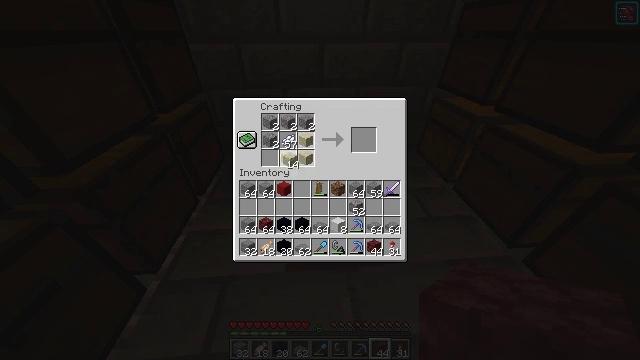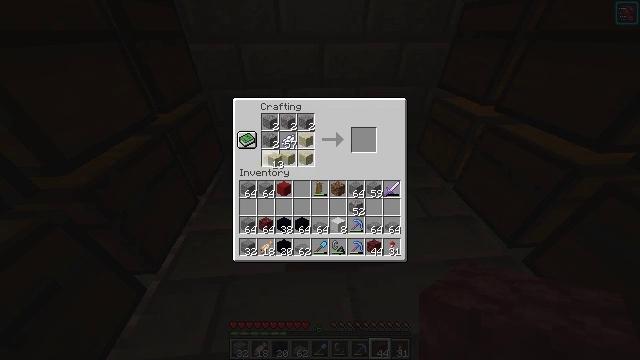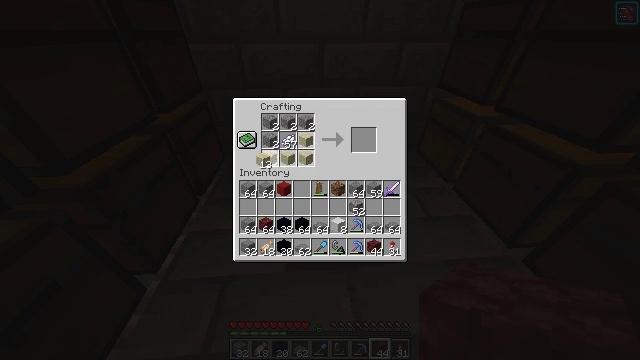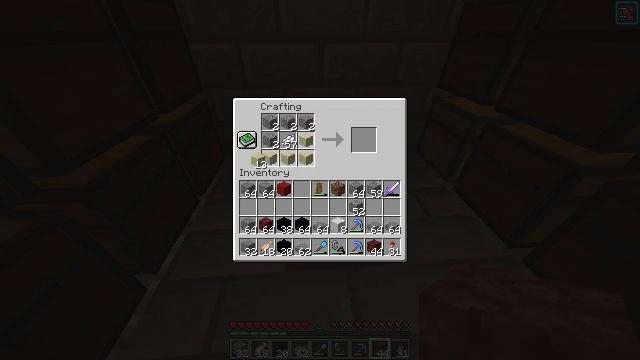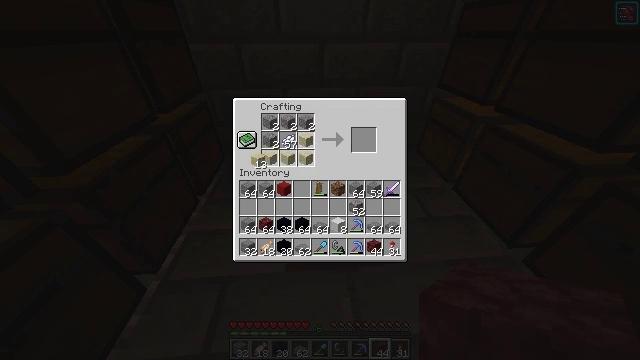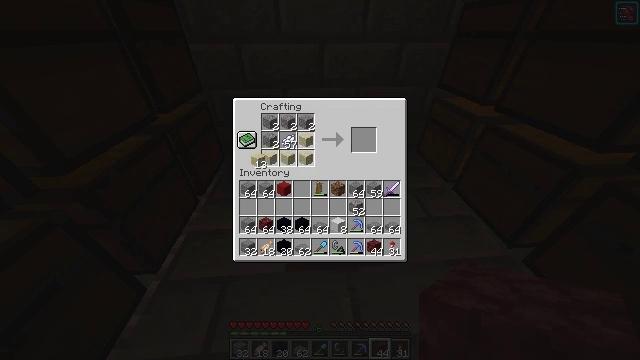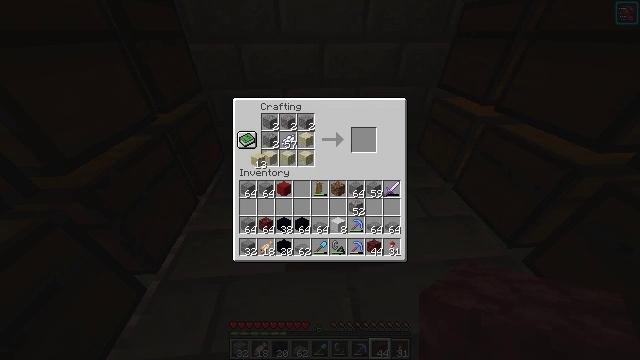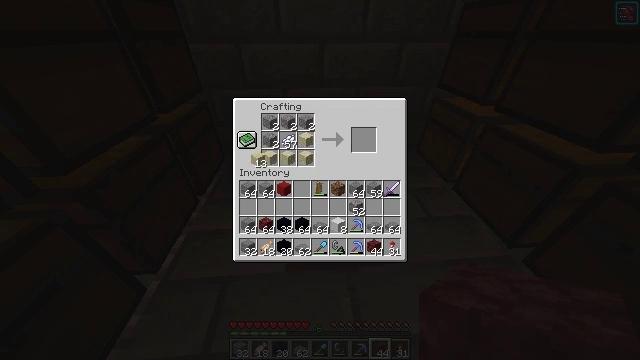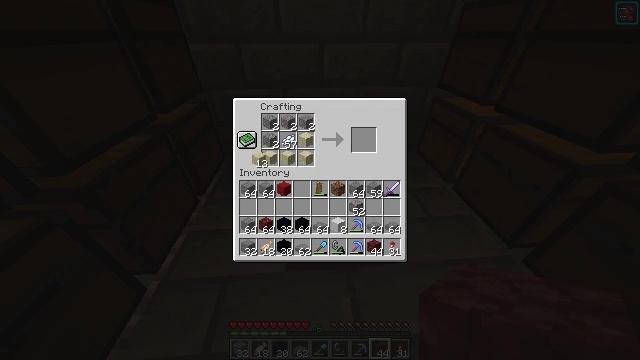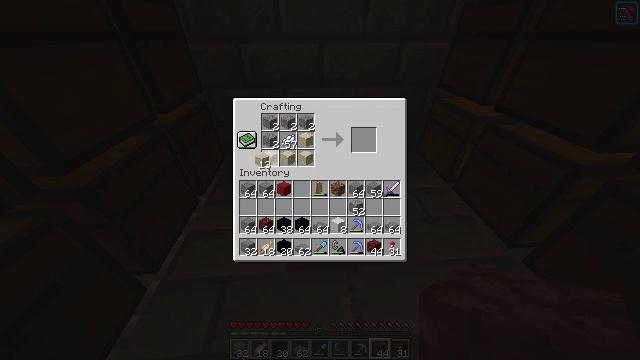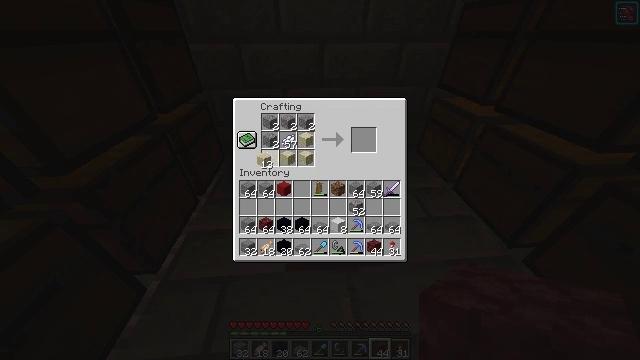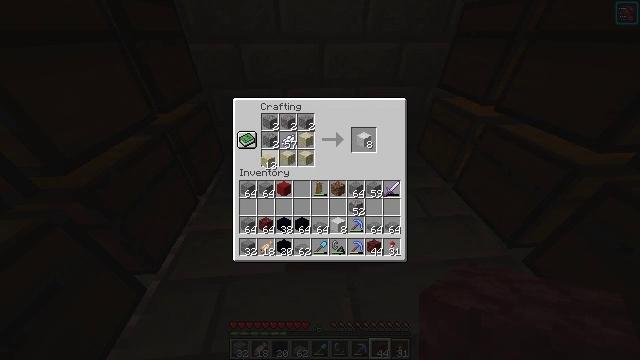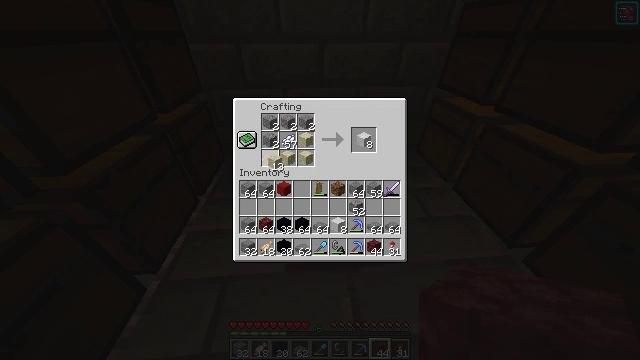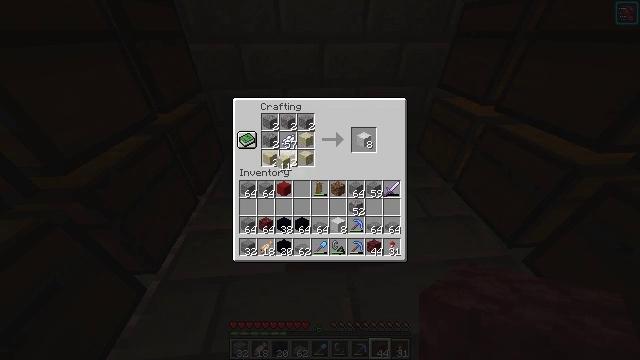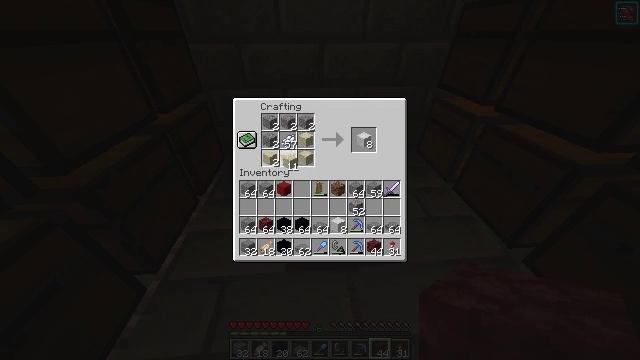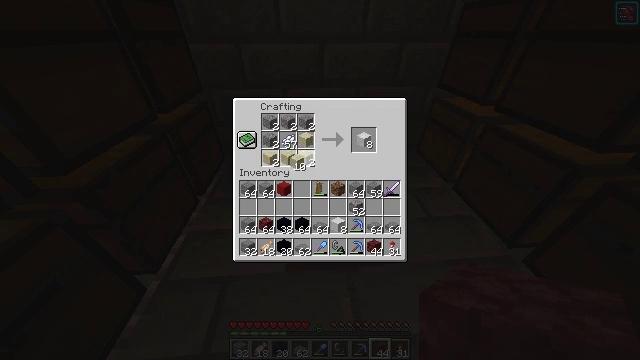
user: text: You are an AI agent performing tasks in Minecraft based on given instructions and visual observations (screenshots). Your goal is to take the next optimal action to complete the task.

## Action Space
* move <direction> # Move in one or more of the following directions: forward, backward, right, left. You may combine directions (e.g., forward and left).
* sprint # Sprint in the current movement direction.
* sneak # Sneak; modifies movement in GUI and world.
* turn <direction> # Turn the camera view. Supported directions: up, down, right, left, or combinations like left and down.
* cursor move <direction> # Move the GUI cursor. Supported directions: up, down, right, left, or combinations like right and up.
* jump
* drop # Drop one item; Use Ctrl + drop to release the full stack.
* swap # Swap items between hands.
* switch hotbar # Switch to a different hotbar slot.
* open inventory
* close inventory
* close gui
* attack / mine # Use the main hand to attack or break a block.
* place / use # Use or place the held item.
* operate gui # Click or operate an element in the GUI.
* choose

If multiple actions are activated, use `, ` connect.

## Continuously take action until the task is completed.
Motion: motion action
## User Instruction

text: Set up the crafting grid to craft white concrete powder.
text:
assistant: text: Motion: cursor move left, choose
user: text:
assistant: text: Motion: cursor move left, choose
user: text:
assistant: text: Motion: choose
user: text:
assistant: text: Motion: choose
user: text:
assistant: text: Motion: choose
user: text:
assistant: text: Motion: no_op
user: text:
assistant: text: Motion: no_op
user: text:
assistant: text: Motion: no_op
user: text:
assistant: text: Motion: choose
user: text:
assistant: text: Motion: choose
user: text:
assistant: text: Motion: choose
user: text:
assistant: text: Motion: cursor move right, choose
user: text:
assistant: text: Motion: cursor move right, choose
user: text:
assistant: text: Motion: cursor move right, choose
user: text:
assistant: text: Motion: choose
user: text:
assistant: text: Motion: choose
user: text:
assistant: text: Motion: choose
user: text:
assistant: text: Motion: cursor move up, choose
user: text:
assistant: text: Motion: choose
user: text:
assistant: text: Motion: choose
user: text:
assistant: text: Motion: choose
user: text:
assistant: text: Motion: choose
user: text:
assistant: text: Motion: cursor move down
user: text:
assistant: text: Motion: cursor move right and down
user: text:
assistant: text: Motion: cursor move down
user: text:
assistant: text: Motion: no_op
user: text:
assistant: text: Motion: no_op
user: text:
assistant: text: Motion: cursor move down
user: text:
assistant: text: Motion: no_op
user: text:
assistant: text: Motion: no_op